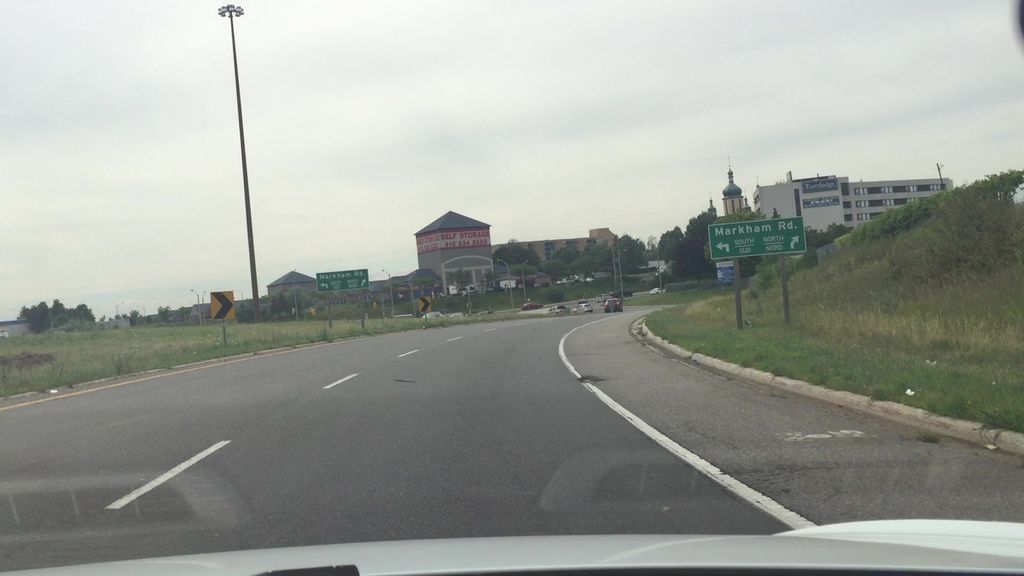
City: toronto